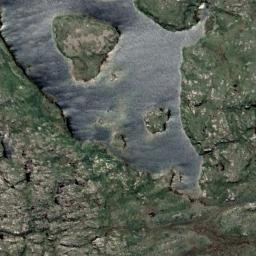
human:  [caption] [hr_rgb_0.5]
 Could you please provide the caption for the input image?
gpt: There is a large land mixed with green and brown in the river in a wetland .

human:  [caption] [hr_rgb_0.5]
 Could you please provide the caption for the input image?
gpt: Many waters of different sizes are surrounded by wetlands .

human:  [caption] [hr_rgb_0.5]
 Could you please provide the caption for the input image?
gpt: The wetland consists of bare land, Green plants, Dry plants and water .

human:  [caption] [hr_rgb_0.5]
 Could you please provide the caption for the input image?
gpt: About ten percent of this wetland is water .

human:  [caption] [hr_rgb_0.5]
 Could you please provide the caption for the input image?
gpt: There are some green areas on the wetland .